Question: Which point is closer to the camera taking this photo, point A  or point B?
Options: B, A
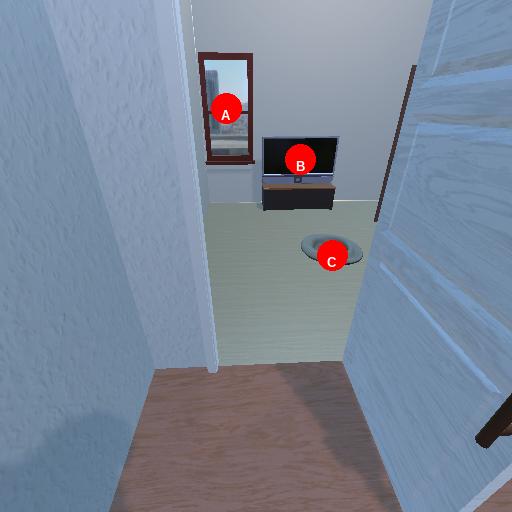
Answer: B